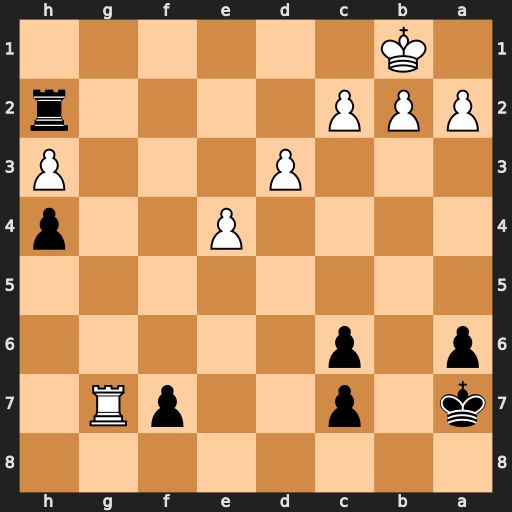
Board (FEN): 8/k1p2pR1/p1p5/8/4P2p/3P3P/PPP4r/1K6
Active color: b
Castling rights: -
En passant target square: -
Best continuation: Rh1+ Rg1 Rxg1#